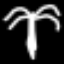
Label: palm tree